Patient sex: M
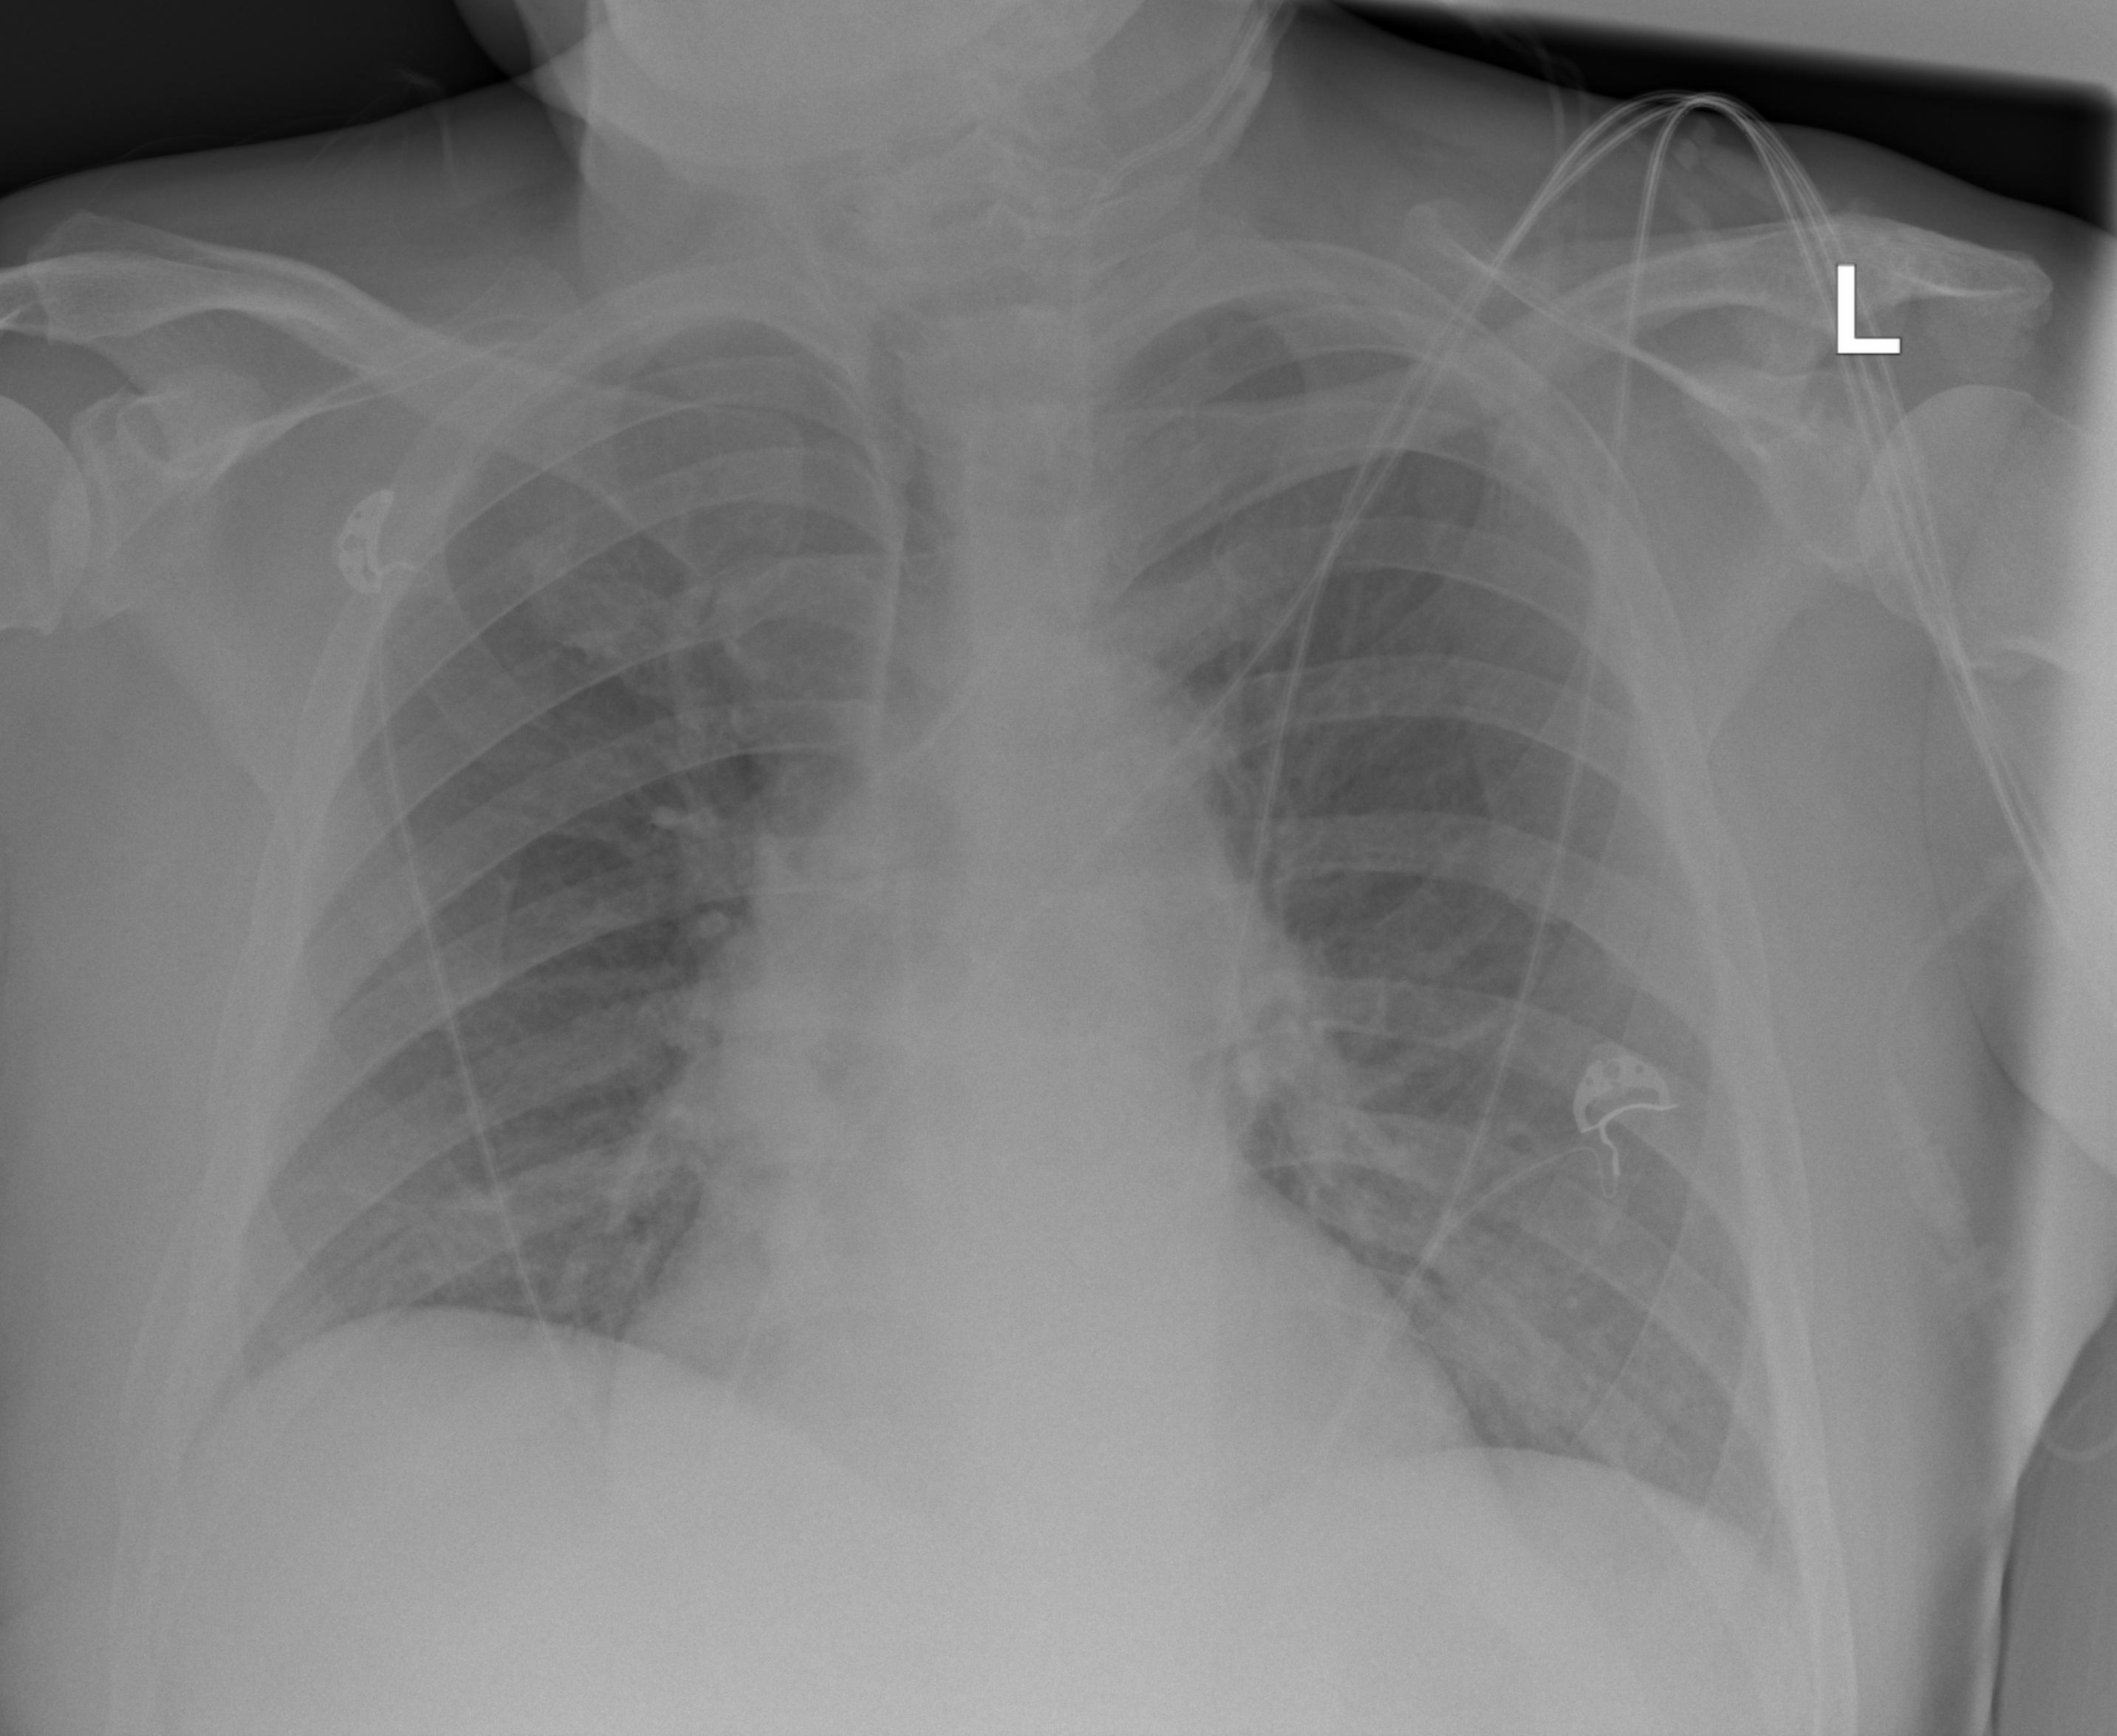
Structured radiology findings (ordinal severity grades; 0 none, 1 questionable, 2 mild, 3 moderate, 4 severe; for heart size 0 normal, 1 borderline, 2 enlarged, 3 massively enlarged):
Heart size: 2
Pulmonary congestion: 2
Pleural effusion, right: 0
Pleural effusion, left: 0
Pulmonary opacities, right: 0
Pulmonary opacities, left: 0
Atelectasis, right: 0
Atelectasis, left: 0